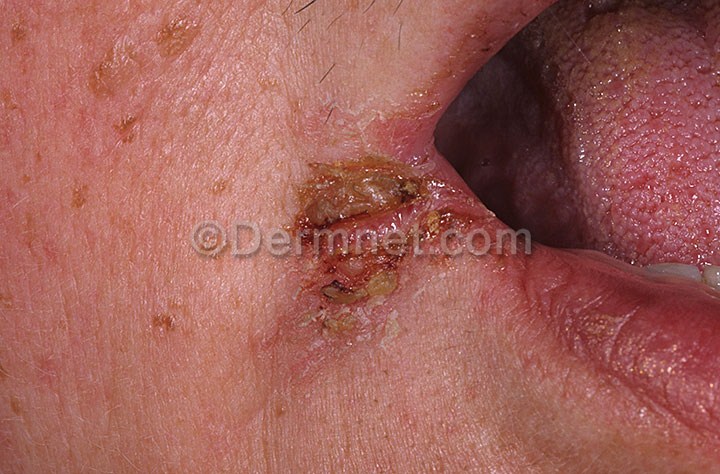
Disease: Tinea Ringworm Candidiasis and other Fungal Infections